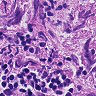
Metastatic tissue present: yes